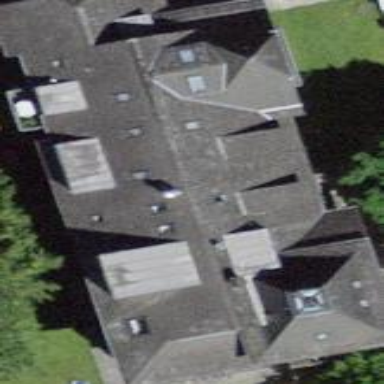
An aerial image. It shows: Terrace building.